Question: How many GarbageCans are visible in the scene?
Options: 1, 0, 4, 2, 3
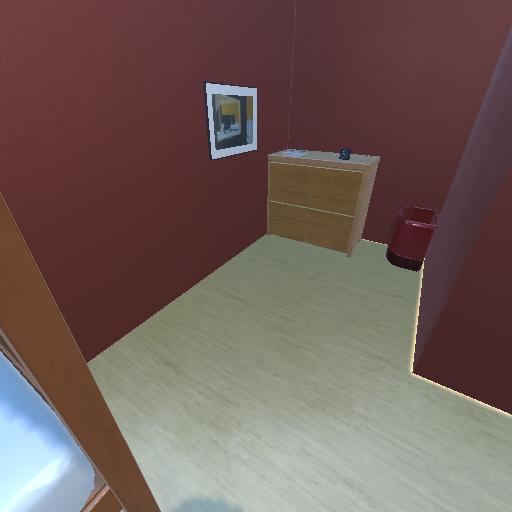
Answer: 1